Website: home-depot
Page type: customer-info-address
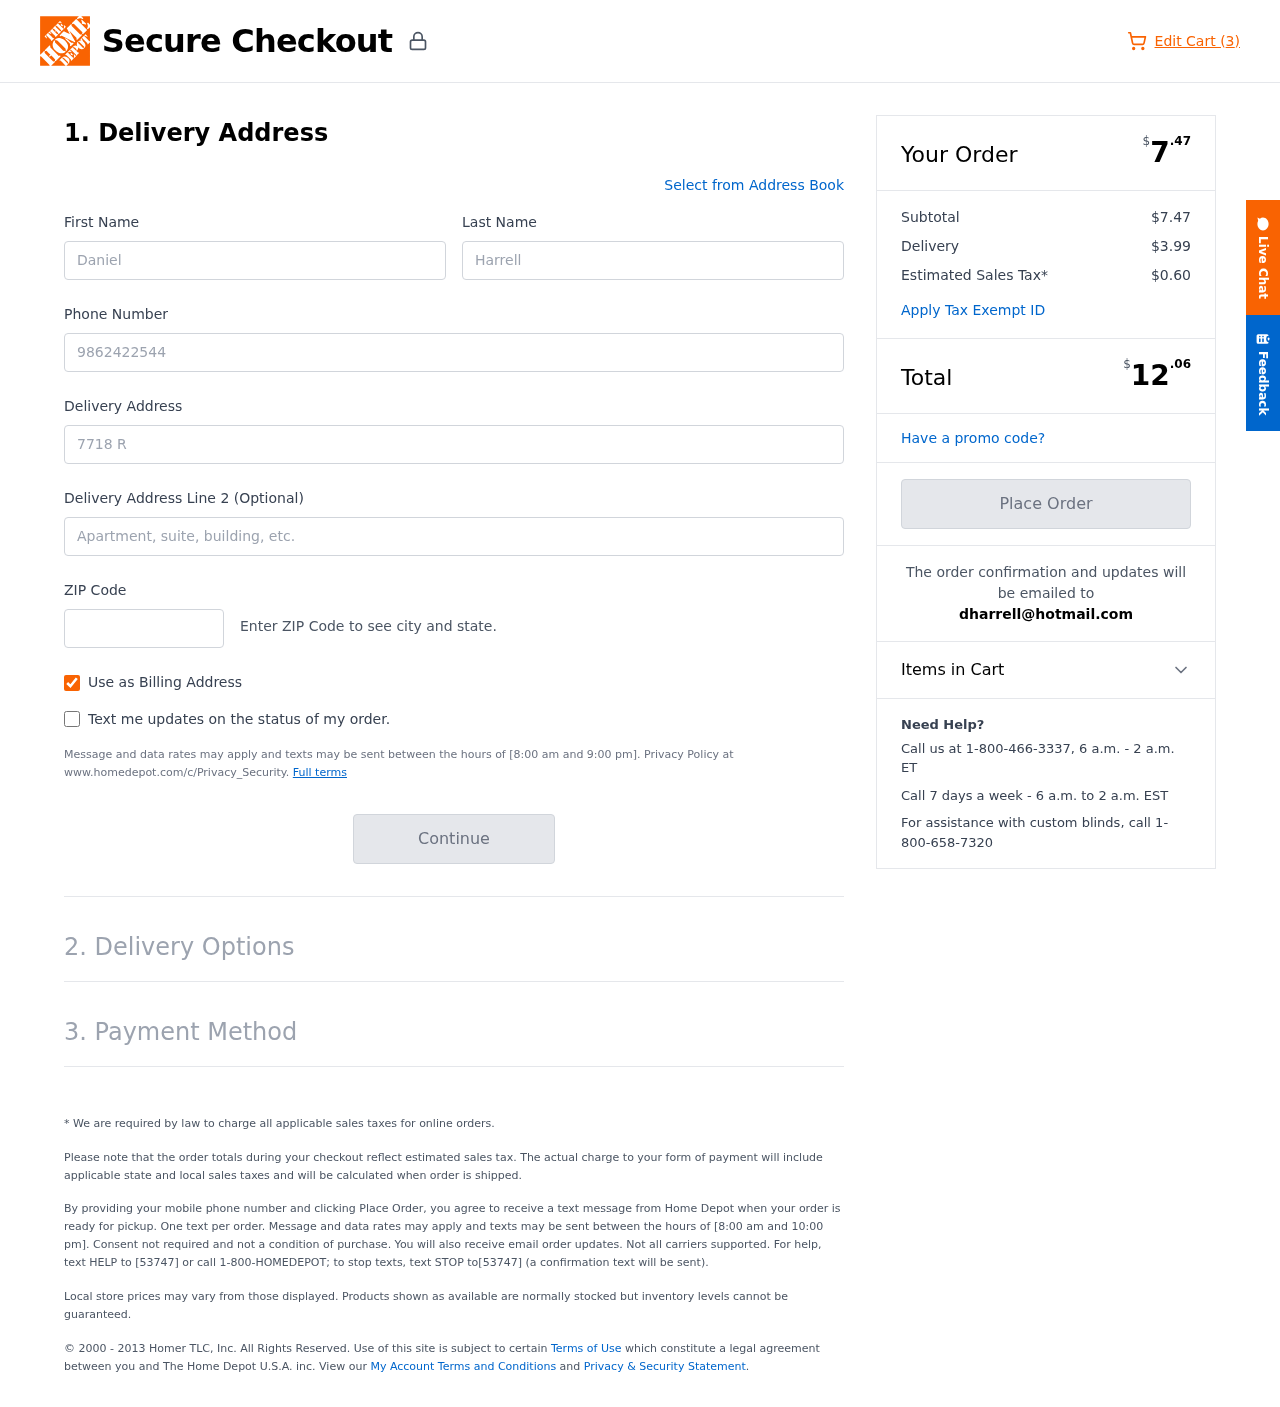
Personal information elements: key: PII_EMAIL
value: dharrell@hotmail.com
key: PII_FIRSTNAME
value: Daniel
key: PII_LASTNAME
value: Harrell
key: PII_PHONE
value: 9862422544
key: PII_POSTCODE
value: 03456
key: PII_STREET
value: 7718 Ruth Station
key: PII_STREET2
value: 25314 Woods Vista Suite 033
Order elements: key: ORDER_NUM_ITEMS
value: Edit Cart (3)
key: ORDER_SUBTOTAL_HEADER
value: $7.47
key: ORDER_SUBTOTAL
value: $7.47
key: ORDER_SHIPPING_COST
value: $3.99
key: ORDER_TAX
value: $0.60
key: ORDER_TOTAL2
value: $12.06